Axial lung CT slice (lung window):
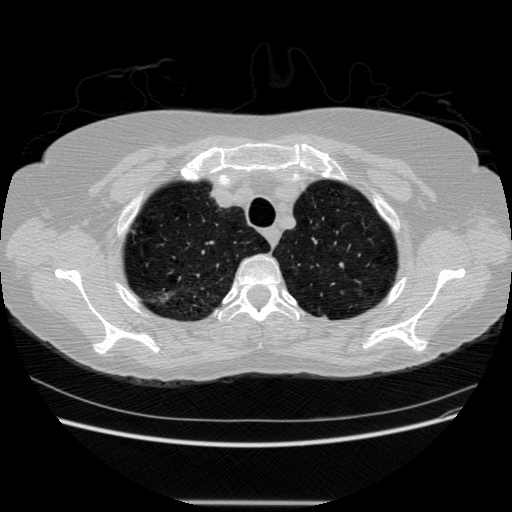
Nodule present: no